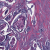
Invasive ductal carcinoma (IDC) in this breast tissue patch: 1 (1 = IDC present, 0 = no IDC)